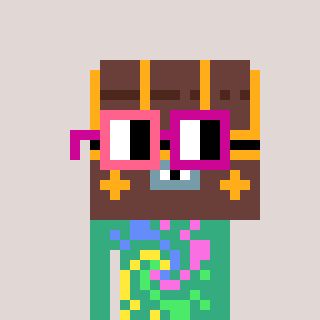
a pixel art character with square pink and red glasses, a treasure chest-shaped head and a teal-colored body on a warm background